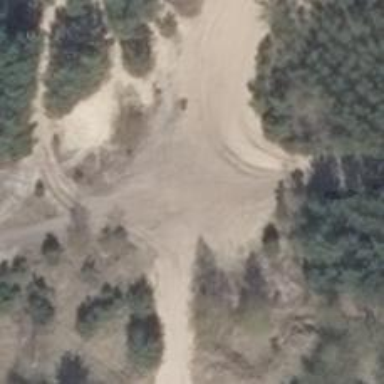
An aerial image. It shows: Sandy path.